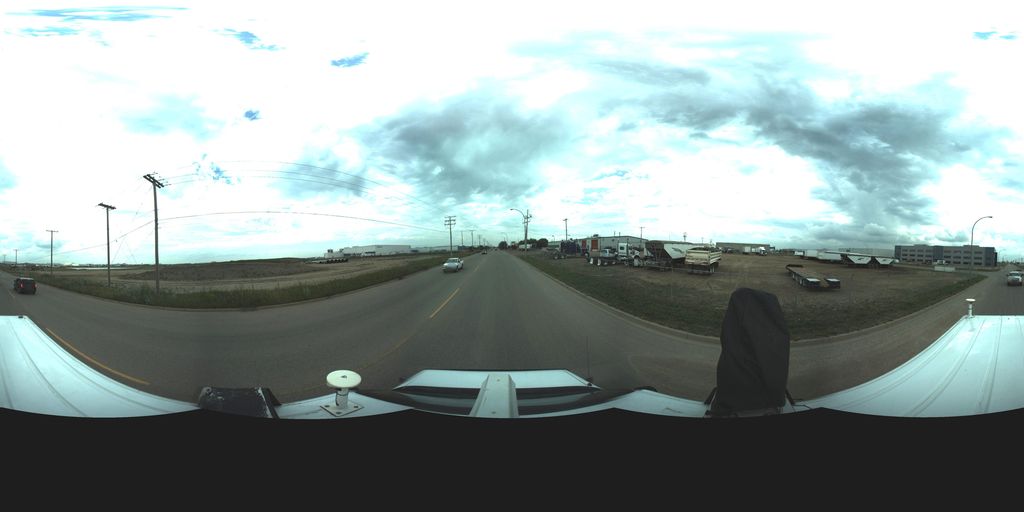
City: saskatoon